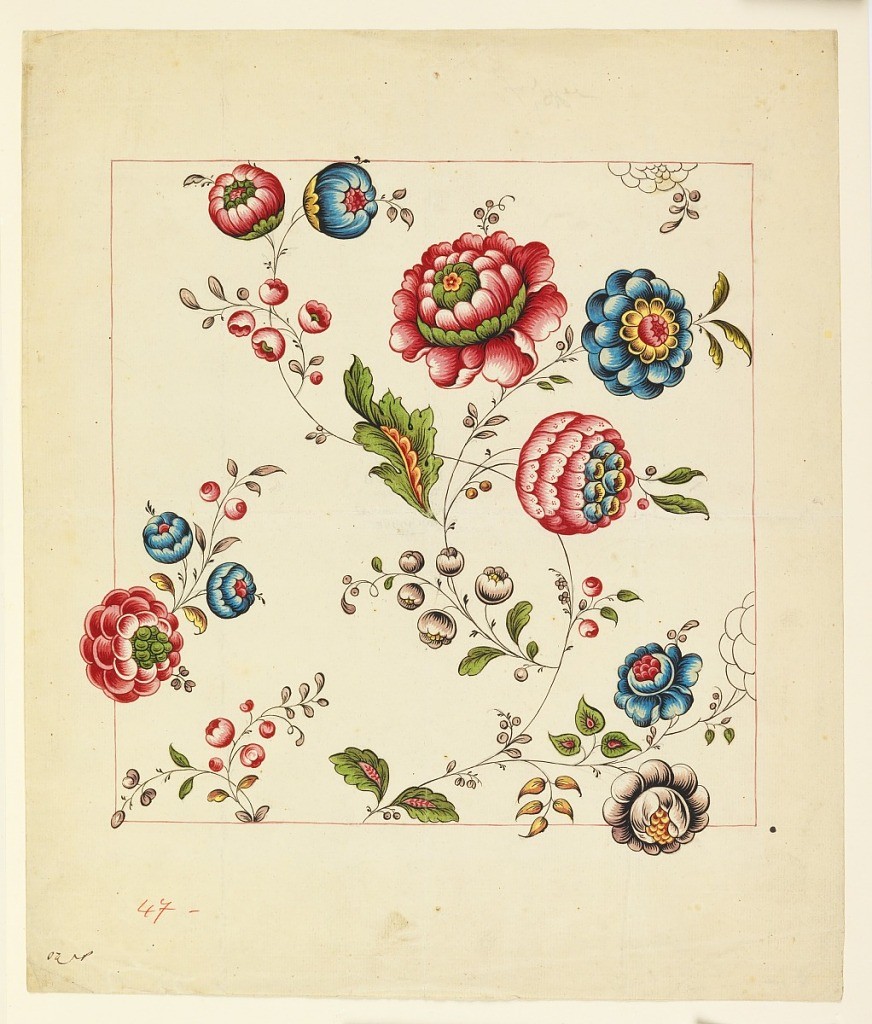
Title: Design for Printed Cotton
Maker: Mulhouse
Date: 1790
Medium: Pen and ink, brush and watercolor on paper
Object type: Drawing
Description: A single design unit consisting of a serpentine pattern of flowers and foliage. Boundaries of design indicated by red framing line.